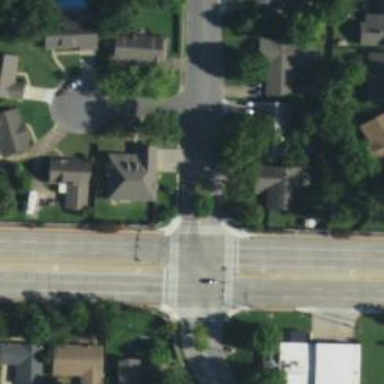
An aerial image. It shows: Residential road.